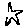
Label: star